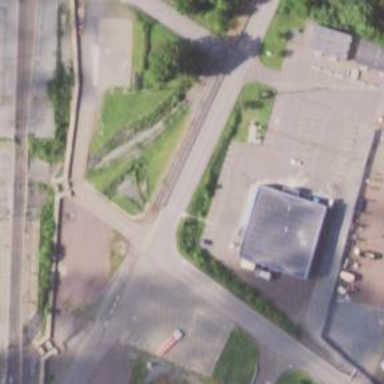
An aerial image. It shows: Railway level crossing.